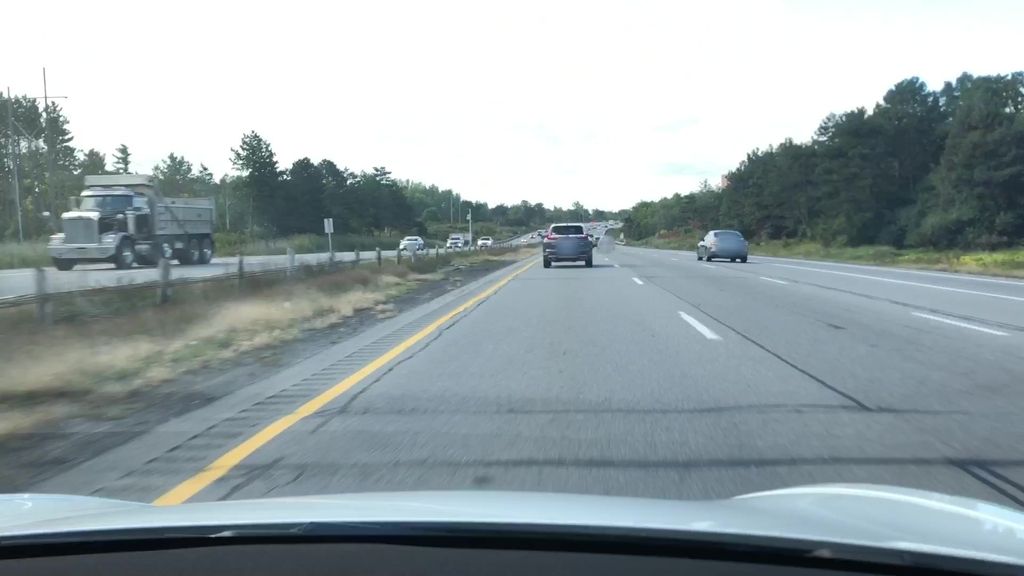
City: ottawa-gatineau